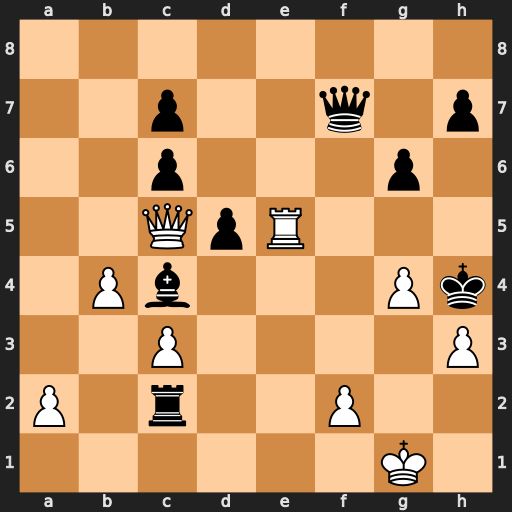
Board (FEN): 8/2p2q1p/2p3p1/2QpR3/1Pb3Pk/2P4P/P1r2P2/6K1
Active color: w
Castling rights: -
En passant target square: -
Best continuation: Qe3 Qxf2+ Qxf2+ Rxf2 Kxf2